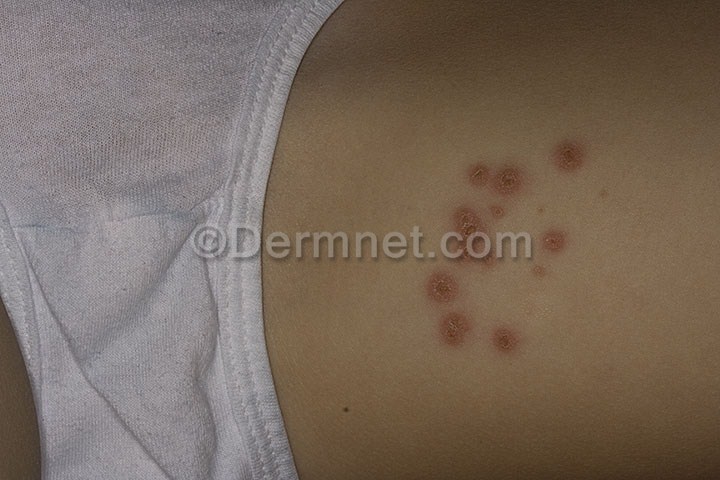
Disease: Cellulitis Impetigo and other Bacterial Infections